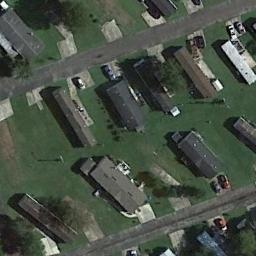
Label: mobile_home_park